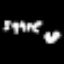
Label: square